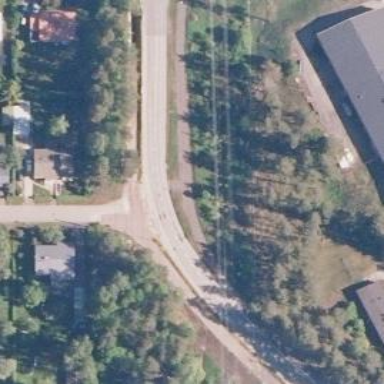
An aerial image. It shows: Tertiary road with asphalt surface.